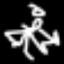
Label: angel